Question: Is there a way that you can change the colour of the country borders in a map provided by Google Chart API?
As you can see, the borders stand out a bit too much for my liking.

Here's the URL if you wanted to play with it:
'''
http://chart.apis.google.com/chart
?cht=t
&chs=440x220
&chtm=world
&chco=404F64,DDFFDD,006600
&chf=bg,s,344152
&chld=AEAUBECAFRILITJPMXMYNLNZSEUKUSZA
&chd=s:BbENBKBBBBNCBDfC
'''
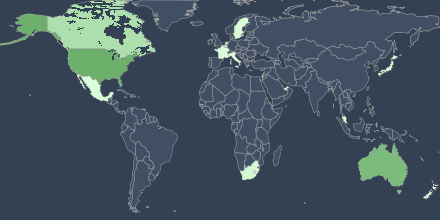
Answer: Unfortunately, this option is not available in the Google Chart API, as far as I know. You can always mention this feature request on the <URL>